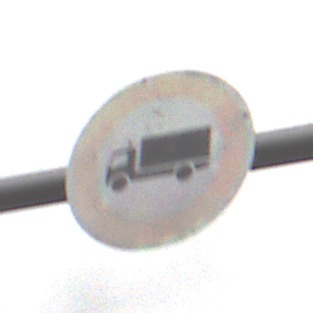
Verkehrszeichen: VerbotFuerKraftfahrzeugeUeberDreiKommaFuenfTonnen
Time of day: MorningAfternoon
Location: Outdoor (Nature)
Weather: Overcast
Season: NotSpecified
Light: Natural